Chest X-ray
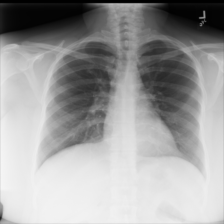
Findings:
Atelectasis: negative
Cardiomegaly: negative
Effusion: negative
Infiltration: negative
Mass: negative
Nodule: negative
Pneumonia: negative
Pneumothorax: negative
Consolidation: negative
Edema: negative
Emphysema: negative
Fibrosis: negative
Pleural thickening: negative
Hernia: negative